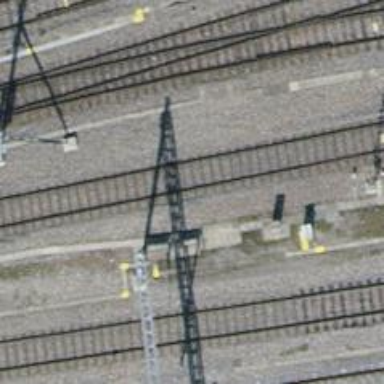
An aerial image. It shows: Railway milestone.